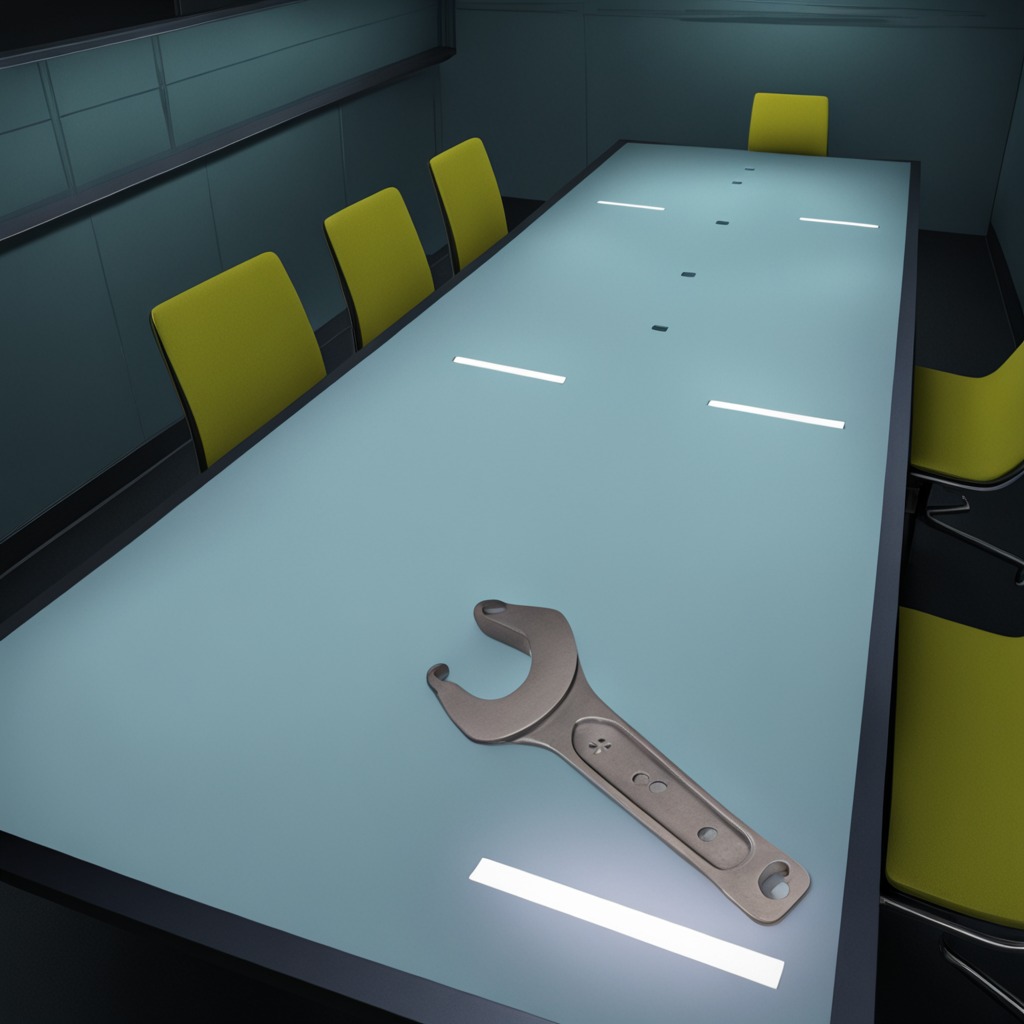
An wrench lies on a clean empty table in a railway signal maintenance room lit by harsh overhead fluorescents photorealistic surface textures crisp shadows high dynamic range